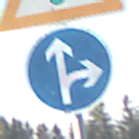
Verkehrszeichen: VorgeschriebeneFahrtrichtungGeradeausOderRechts
Zusatzzeichen oben: Lichtzeichenanlage
Umgebung: Outdoor, Nature
Tageszeit: MorningAfternoon
Wetter: Clear
Licht: Natural
Jahreszeit: NotSpecified
Kontrast: HighContrast